Question: In <URL>, when I run "git status" in a repository, the colors for changes and untracked files are dark red, when I have tried to configure them to be "normal" red. I want to do this because I have a console with a dark background, so dark red is difficult to read.
I searched around, and there seem to be two configuration changes which I needed to make:
1. Change "WorkingForegroundColor" and "UntrackedForegroundColor" from "DarkRed" to "Red" in $GitPromptSettings.
2. Change "color.status.changed" and "color.status.untracked" to red in git config.
From my reading, that's all I should need to do, and yet the results of "git status" remain dark red.
Here's a summary, to prove I set them as I claimed, and maybe someone can spot the error:

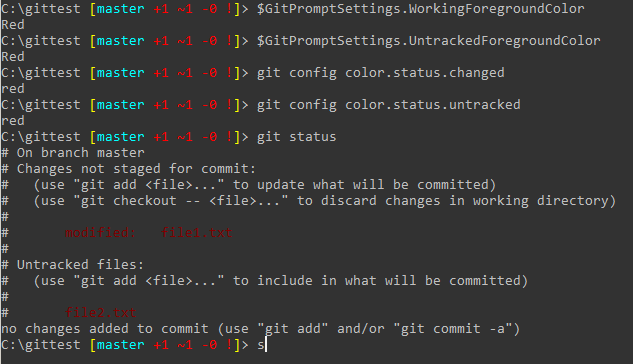
Answer: There is only one way to change DarkRed to Red here: modify color scheme of console window itself. As far as I know git will pick "first" red on the list (that happens to be dark...). So just increase R value for it.
You can do it directly on window (Properties -> Colors) or in registry. Prompt is different story: it uses PS color names, where Red = Red, not DarkRed...